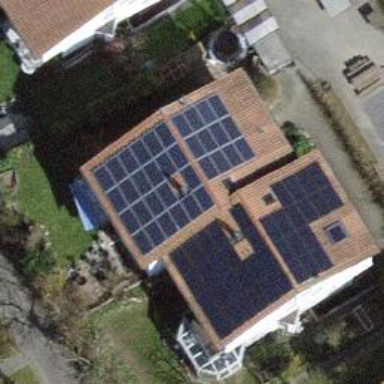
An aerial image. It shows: Solar power generator.